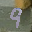
Label: 9